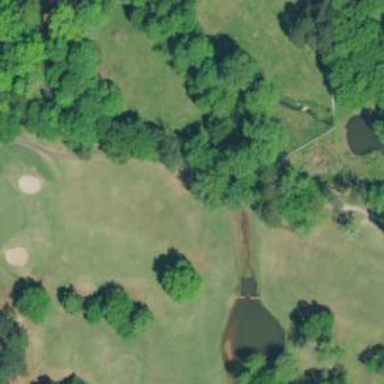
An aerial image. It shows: Grassy area designated as golf fairway.